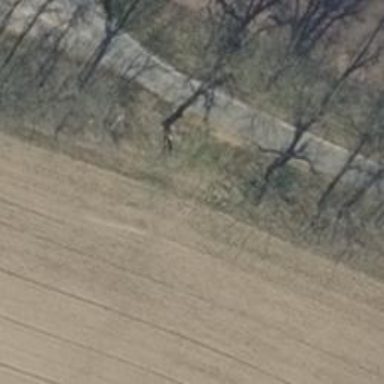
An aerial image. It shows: Row of deciduous broadleaved trees.